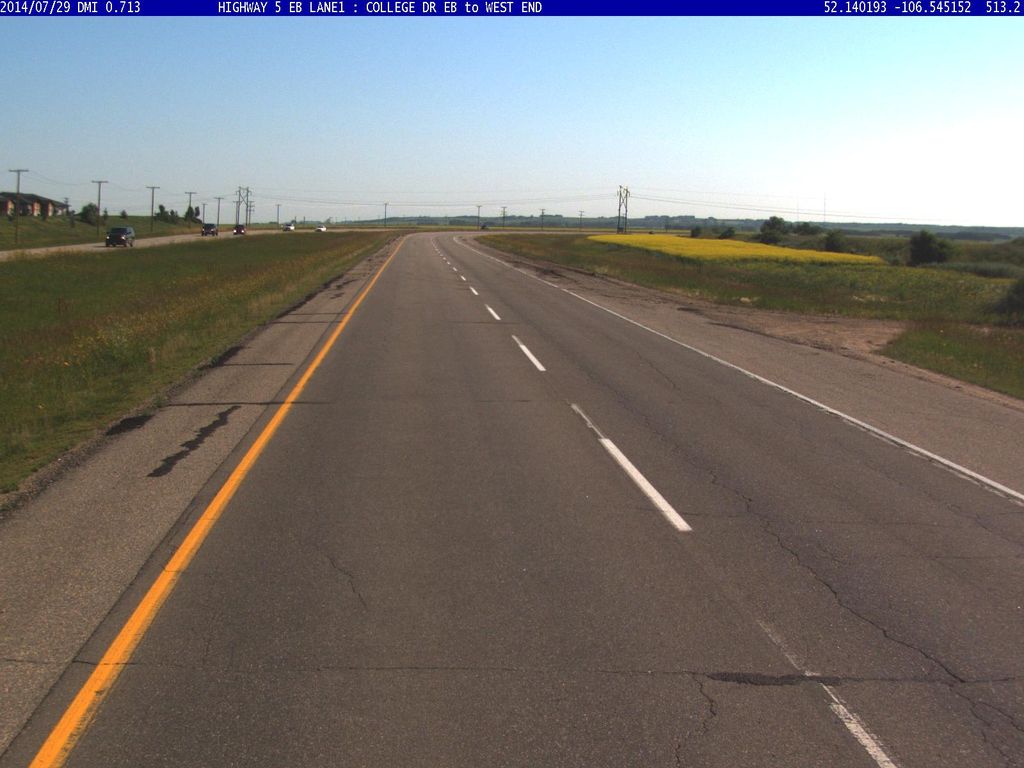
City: saskatoon